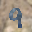
Label: 9